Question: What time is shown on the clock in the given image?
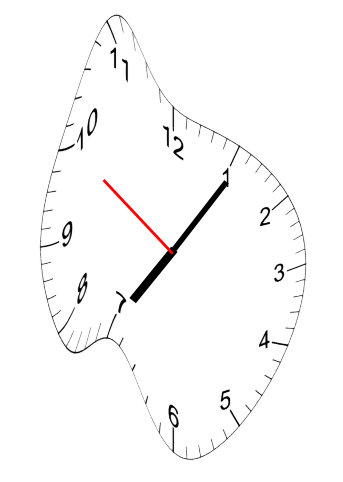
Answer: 07:05:50